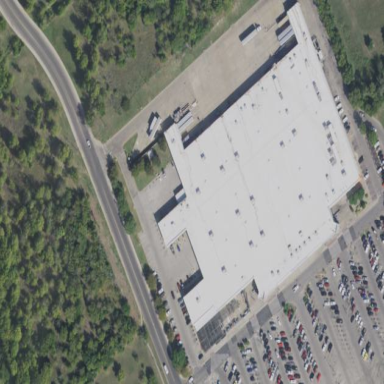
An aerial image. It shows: Supermarket building.